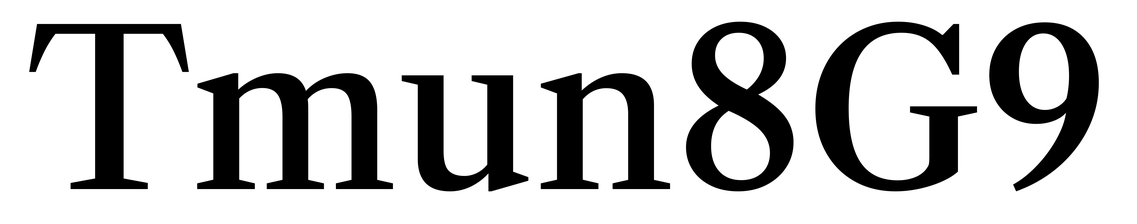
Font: LibreCaslonText_Medium